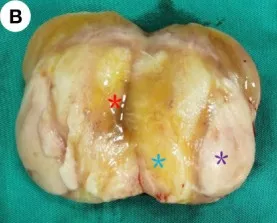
Para-testicular mass after first excision. (B) The cut surface of the tumor. It mainly consisted of two parts: grayish-yellow tissue and fish-flesh appearance tissue. The central part of the tumor was mainly grayish-yellow tissue (blue *) with mild liquefaction (red *) visible, and the surrounding part was mainly grayish-white, fine-textured fish-flesh appearance tissue (purple *), and the two parts are growing in a fused pattern with no clear demarcation.
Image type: medical_photograph (other_medical_photograph)